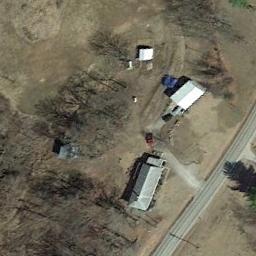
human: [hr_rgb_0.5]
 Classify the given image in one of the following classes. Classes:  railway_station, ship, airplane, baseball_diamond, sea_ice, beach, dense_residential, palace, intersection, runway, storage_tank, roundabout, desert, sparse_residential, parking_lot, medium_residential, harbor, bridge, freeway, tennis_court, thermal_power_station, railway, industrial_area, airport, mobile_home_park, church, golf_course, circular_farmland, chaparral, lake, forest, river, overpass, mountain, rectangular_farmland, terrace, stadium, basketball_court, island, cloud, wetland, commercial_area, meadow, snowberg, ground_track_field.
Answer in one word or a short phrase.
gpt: sparse_residential